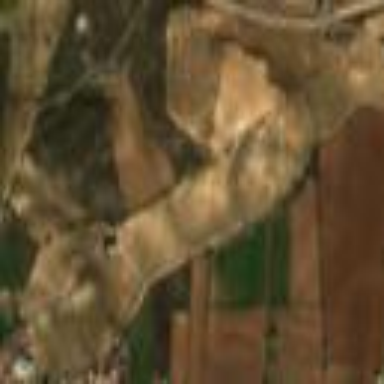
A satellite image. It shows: Olive tree orchard.